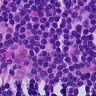
Metastatic tissue present: no